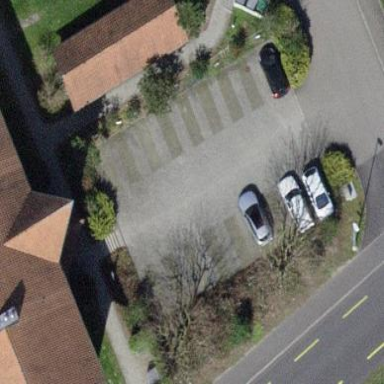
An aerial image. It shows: Parking area with surface.